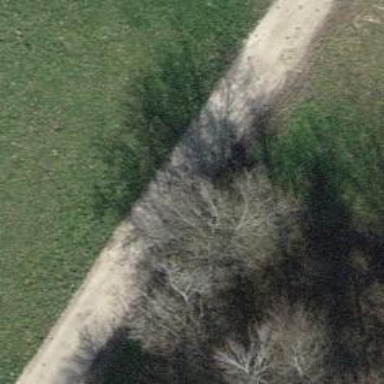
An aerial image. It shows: Gravel track with grade1.